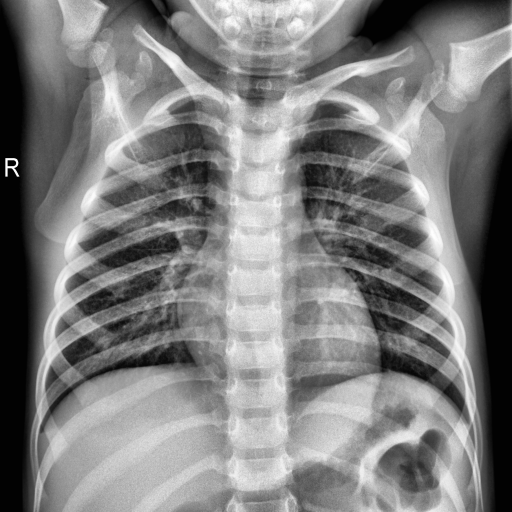
Finding: NORMAL